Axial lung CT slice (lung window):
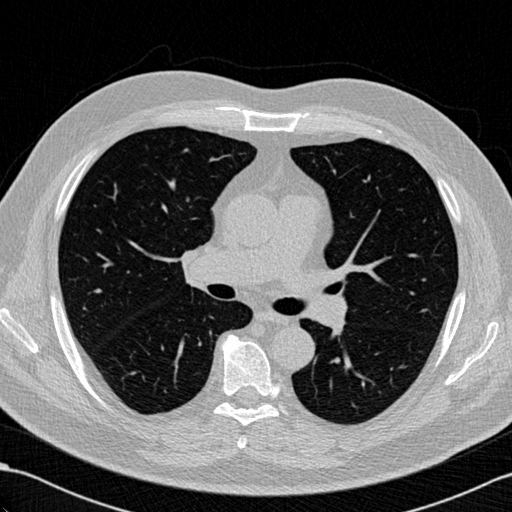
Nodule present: no